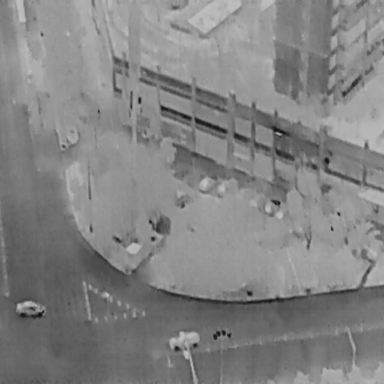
There are four Cars in the infrared image.